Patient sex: M
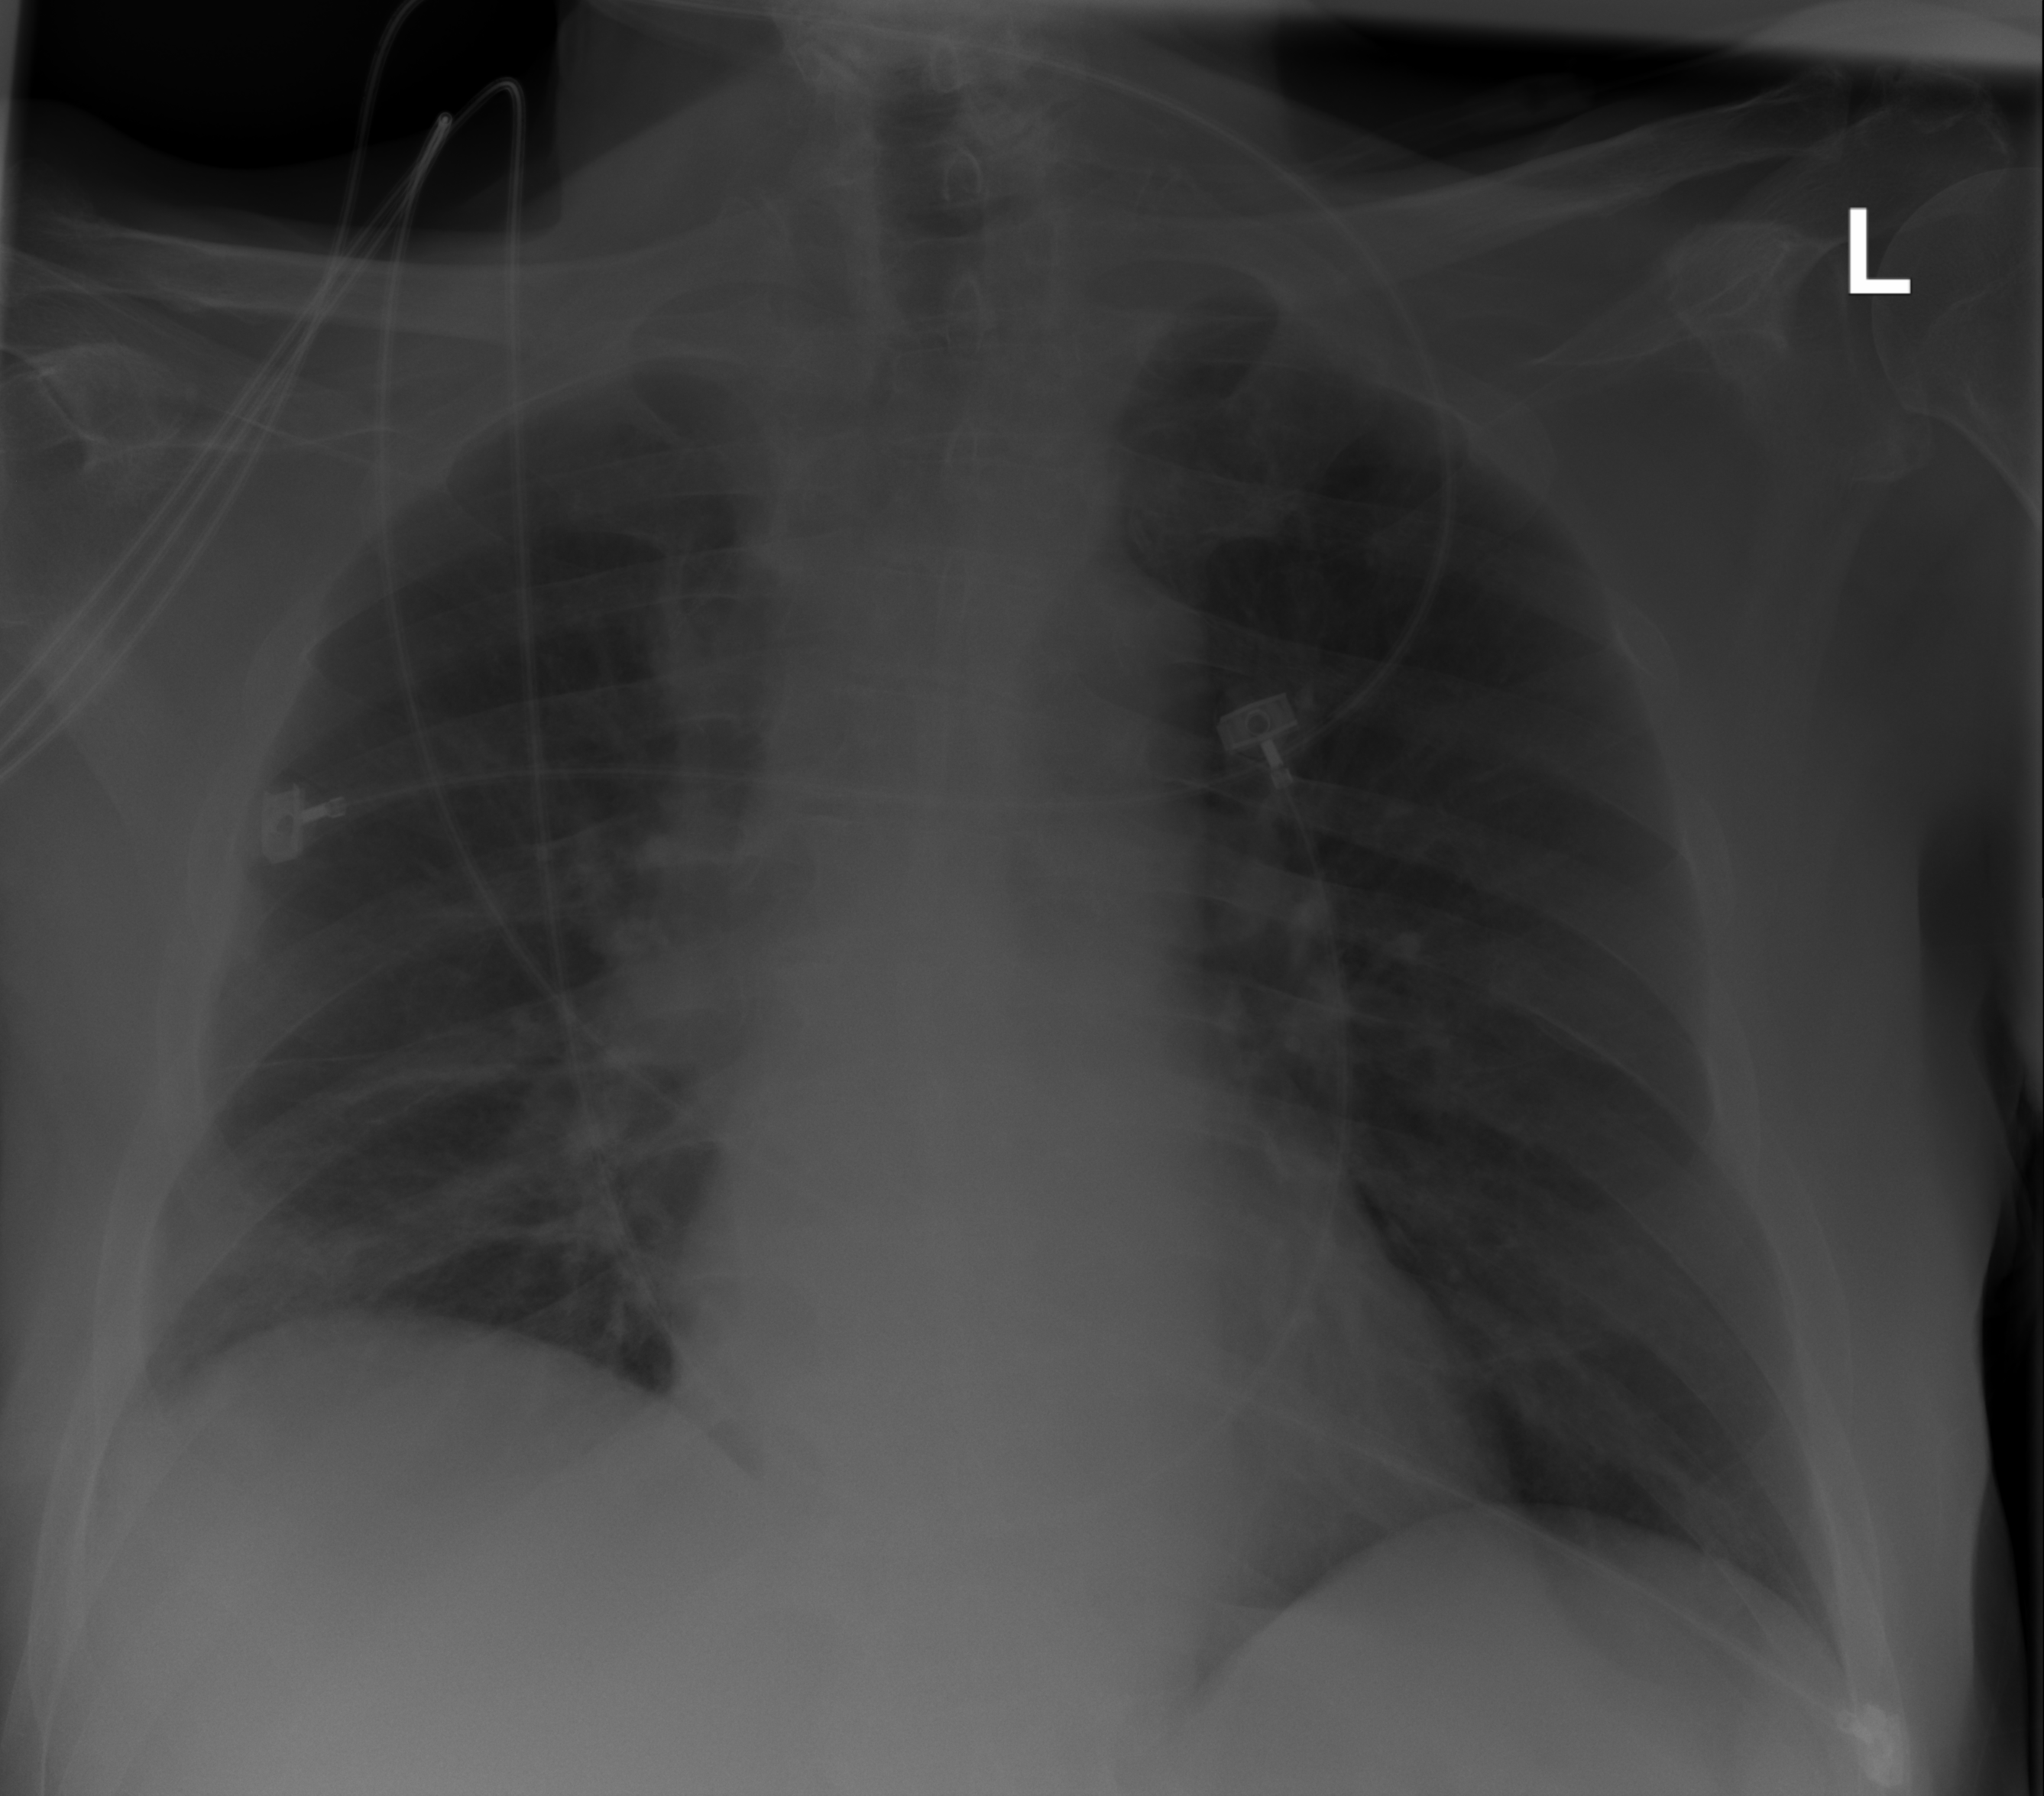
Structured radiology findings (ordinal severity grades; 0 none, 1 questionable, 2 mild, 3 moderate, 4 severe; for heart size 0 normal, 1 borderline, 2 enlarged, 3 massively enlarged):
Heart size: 0
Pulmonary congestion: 0
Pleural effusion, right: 0
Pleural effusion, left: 0
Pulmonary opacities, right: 0
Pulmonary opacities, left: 0
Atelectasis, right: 2
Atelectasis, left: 0